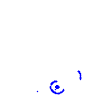
Particle: pion